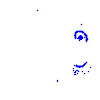
Particle: pion